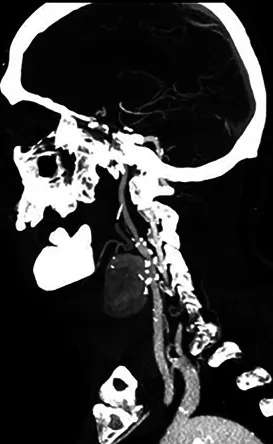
(A,B) CT scan in LL and AP projection showing a 48-mm x 38-mm pseudoaneurysm of the left carotid bifurcation without any cerebral embolic signs. LL, laterolateral; AP, anteroposterior.
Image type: radiology (ct)